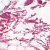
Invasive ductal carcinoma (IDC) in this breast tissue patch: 0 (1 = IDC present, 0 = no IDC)